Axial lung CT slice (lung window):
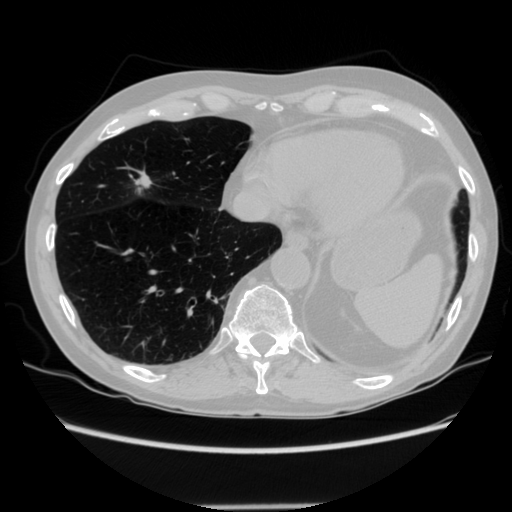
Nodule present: yes
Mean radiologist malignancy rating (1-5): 4.75